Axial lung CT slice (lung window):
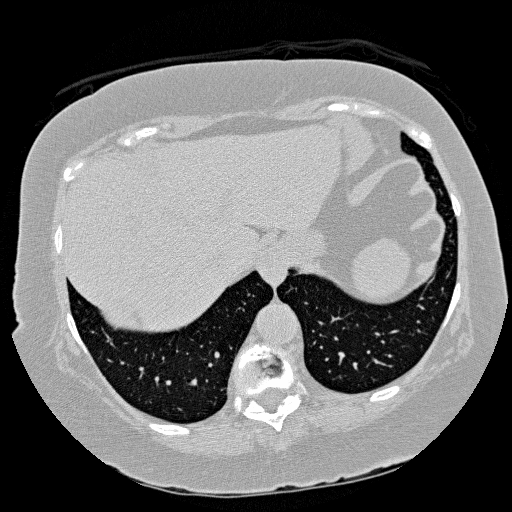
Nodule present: no